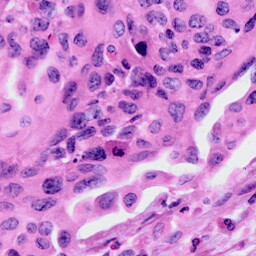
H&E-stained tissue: Cervix